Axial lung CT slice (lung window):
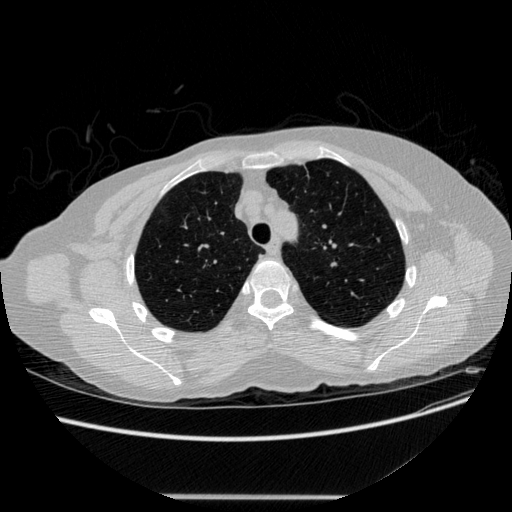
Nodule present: no